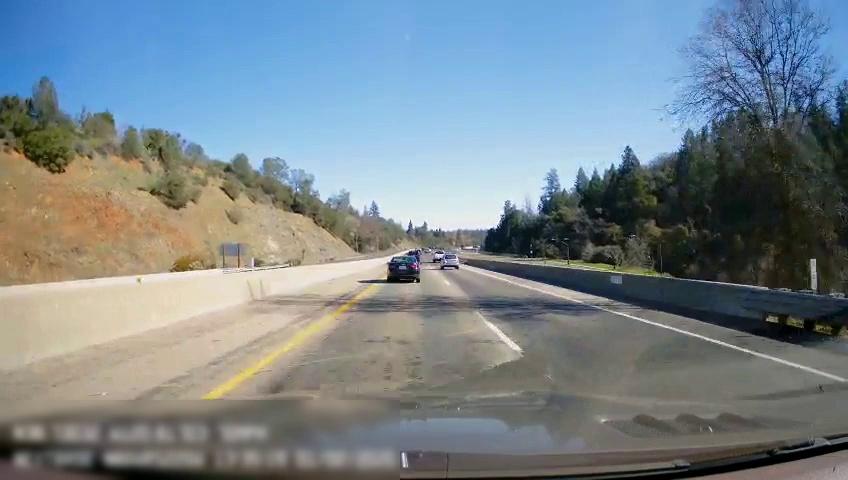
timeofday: Day
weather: Sunny
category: Drivable Space
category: Vehicles | Car
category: Vehicles | Truck
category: Vehicles | Car
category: Vehicles | Truck
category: Vehicles | SUV
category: Lanes | Current Lane
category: Lanes | Current Lane
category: Lanes | Alternate Lane